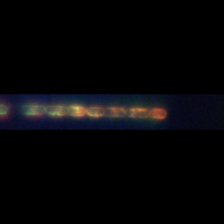
Taxon: Lauderia_Hemiaulus
Group: Diatoms